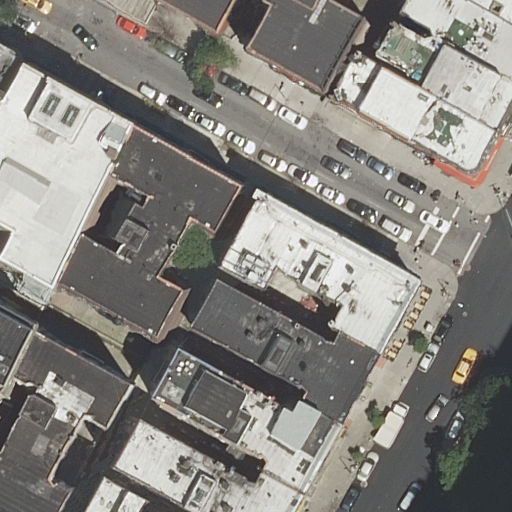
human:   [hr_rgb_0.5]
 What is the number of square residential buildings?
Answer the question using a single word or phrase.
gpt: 0

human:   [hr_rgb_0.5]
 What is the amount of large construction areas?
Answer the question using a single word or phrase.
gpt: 0

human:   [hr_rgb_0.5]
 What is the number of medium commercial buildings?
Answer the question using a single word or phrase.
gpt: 0

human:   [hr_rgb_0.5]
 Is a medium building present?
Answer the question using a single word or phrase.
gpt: yes

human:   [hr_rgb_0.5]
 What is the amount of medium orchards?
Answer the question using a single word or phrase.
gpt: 0

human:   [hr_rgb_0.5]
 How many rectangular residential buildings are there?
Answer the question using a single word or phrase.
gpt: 5

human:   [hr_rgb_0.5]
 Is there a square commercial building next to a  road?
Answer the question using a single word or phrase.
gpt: no

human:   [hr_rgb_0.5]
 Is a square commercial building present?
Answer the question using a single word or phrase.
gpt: no

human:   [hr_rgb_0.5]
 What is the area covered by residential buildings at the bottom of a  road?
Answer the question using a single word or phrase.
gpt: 2140m2

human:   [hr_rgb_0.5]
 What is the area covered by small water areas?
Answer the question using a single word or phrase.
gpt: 0m2

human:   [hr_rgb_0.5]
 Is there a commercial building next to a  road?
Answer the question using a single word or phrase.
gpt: no

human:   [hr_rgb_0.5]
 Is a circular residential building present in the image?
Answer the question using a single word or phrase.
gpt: no

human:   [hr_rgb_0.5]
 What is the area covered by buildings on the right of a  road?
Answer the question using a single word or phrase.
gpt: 763m2

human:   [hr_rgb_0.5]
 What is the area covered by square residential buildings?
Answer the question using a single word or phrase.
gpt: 0m2

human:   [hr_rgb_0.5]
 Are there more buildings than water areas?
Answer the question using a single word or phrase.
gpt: yes

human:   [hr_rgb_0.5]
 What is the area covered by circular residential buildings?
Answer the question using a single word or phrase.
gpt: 0m2

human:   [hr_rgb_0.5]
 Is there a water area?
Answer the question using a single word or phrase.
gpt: no

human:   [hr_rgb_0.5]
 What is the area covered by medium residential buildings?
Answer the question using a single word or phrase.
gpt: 1736m2

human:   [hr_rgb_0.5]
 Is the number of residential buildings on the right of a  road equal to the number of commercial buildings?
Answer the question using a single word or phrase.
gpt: no

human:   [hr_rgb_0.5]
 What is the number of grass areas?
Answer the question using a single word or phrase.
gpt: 0

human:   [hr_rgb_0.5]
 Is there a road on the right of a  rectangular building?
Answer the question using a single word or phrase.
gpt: yes

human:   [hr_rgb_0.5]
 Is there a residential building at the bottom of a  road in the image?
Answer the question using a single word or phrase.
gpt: yes

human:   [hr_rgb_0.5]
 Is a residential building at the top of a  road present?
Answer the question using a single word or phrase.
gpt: yes

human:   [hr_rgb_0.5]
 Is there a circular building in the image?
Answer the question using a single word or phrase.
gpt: no

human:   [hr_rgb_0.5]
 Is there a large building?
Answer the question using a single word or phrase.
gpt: yes

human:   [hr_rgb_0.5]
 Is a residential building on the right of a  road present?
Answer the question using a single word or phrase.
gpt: yes

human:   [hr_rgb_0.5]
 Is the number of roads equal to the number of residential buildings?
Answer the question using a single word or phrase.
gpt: no

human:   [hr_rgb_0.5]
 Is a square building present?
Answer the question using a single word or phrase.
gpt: no

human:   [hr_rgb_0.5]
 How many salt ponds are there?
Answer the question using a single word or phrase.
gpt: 0

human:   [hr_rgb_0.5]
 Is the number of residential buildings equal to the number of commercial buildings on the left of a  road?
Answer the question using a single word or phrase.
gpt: no

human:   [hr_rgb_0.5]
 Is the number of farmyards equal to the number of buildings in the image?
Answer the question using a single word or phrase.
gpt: no

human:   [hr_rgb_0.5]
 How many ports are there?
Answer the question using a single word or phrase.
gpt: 0

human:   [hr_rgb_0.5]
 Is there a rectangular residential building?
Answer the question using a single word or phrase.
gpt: yes

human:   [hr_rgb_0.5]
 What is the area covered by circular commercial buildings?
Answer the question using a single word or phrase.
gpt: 0m2

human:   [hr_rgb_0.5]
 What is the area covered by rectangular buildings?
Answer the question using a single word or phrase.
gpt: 183m2

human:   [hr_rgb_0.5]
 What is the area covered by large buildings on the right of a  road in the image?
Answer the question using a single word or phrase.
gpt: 0m2